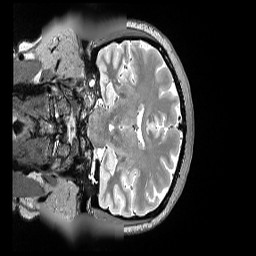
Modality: T2w
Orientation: coronal
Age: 36
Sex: female